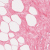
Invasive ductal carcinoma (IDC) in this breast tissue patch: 0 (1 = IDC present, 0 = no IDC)